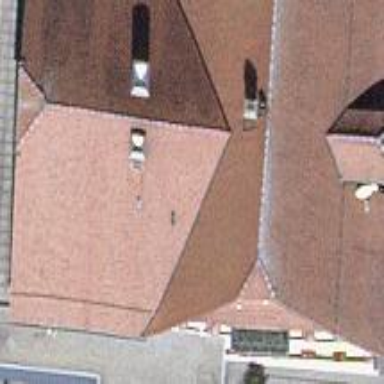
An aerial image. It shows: Restaurant in building.